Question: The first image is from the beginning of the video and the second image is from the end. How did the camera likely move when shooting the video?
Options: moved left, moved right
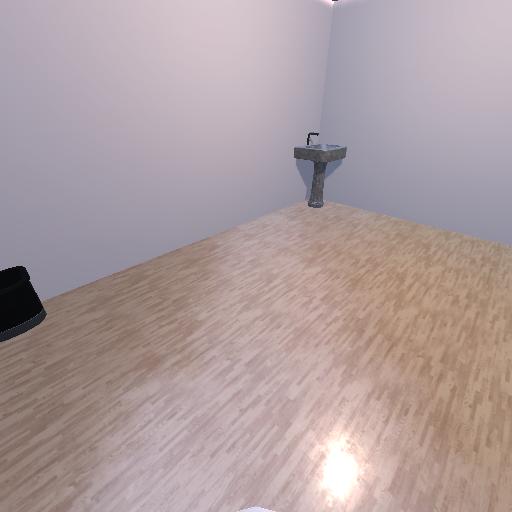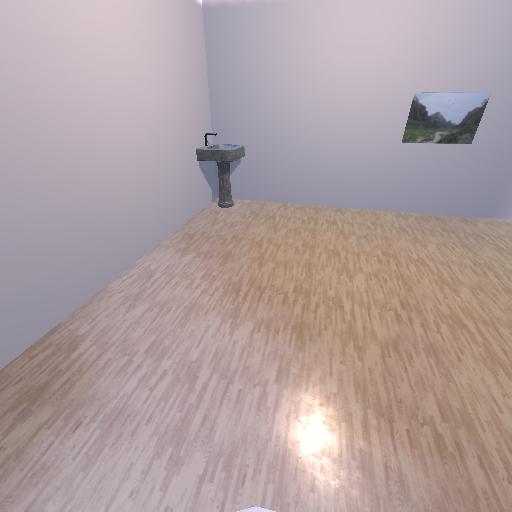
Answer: moved left